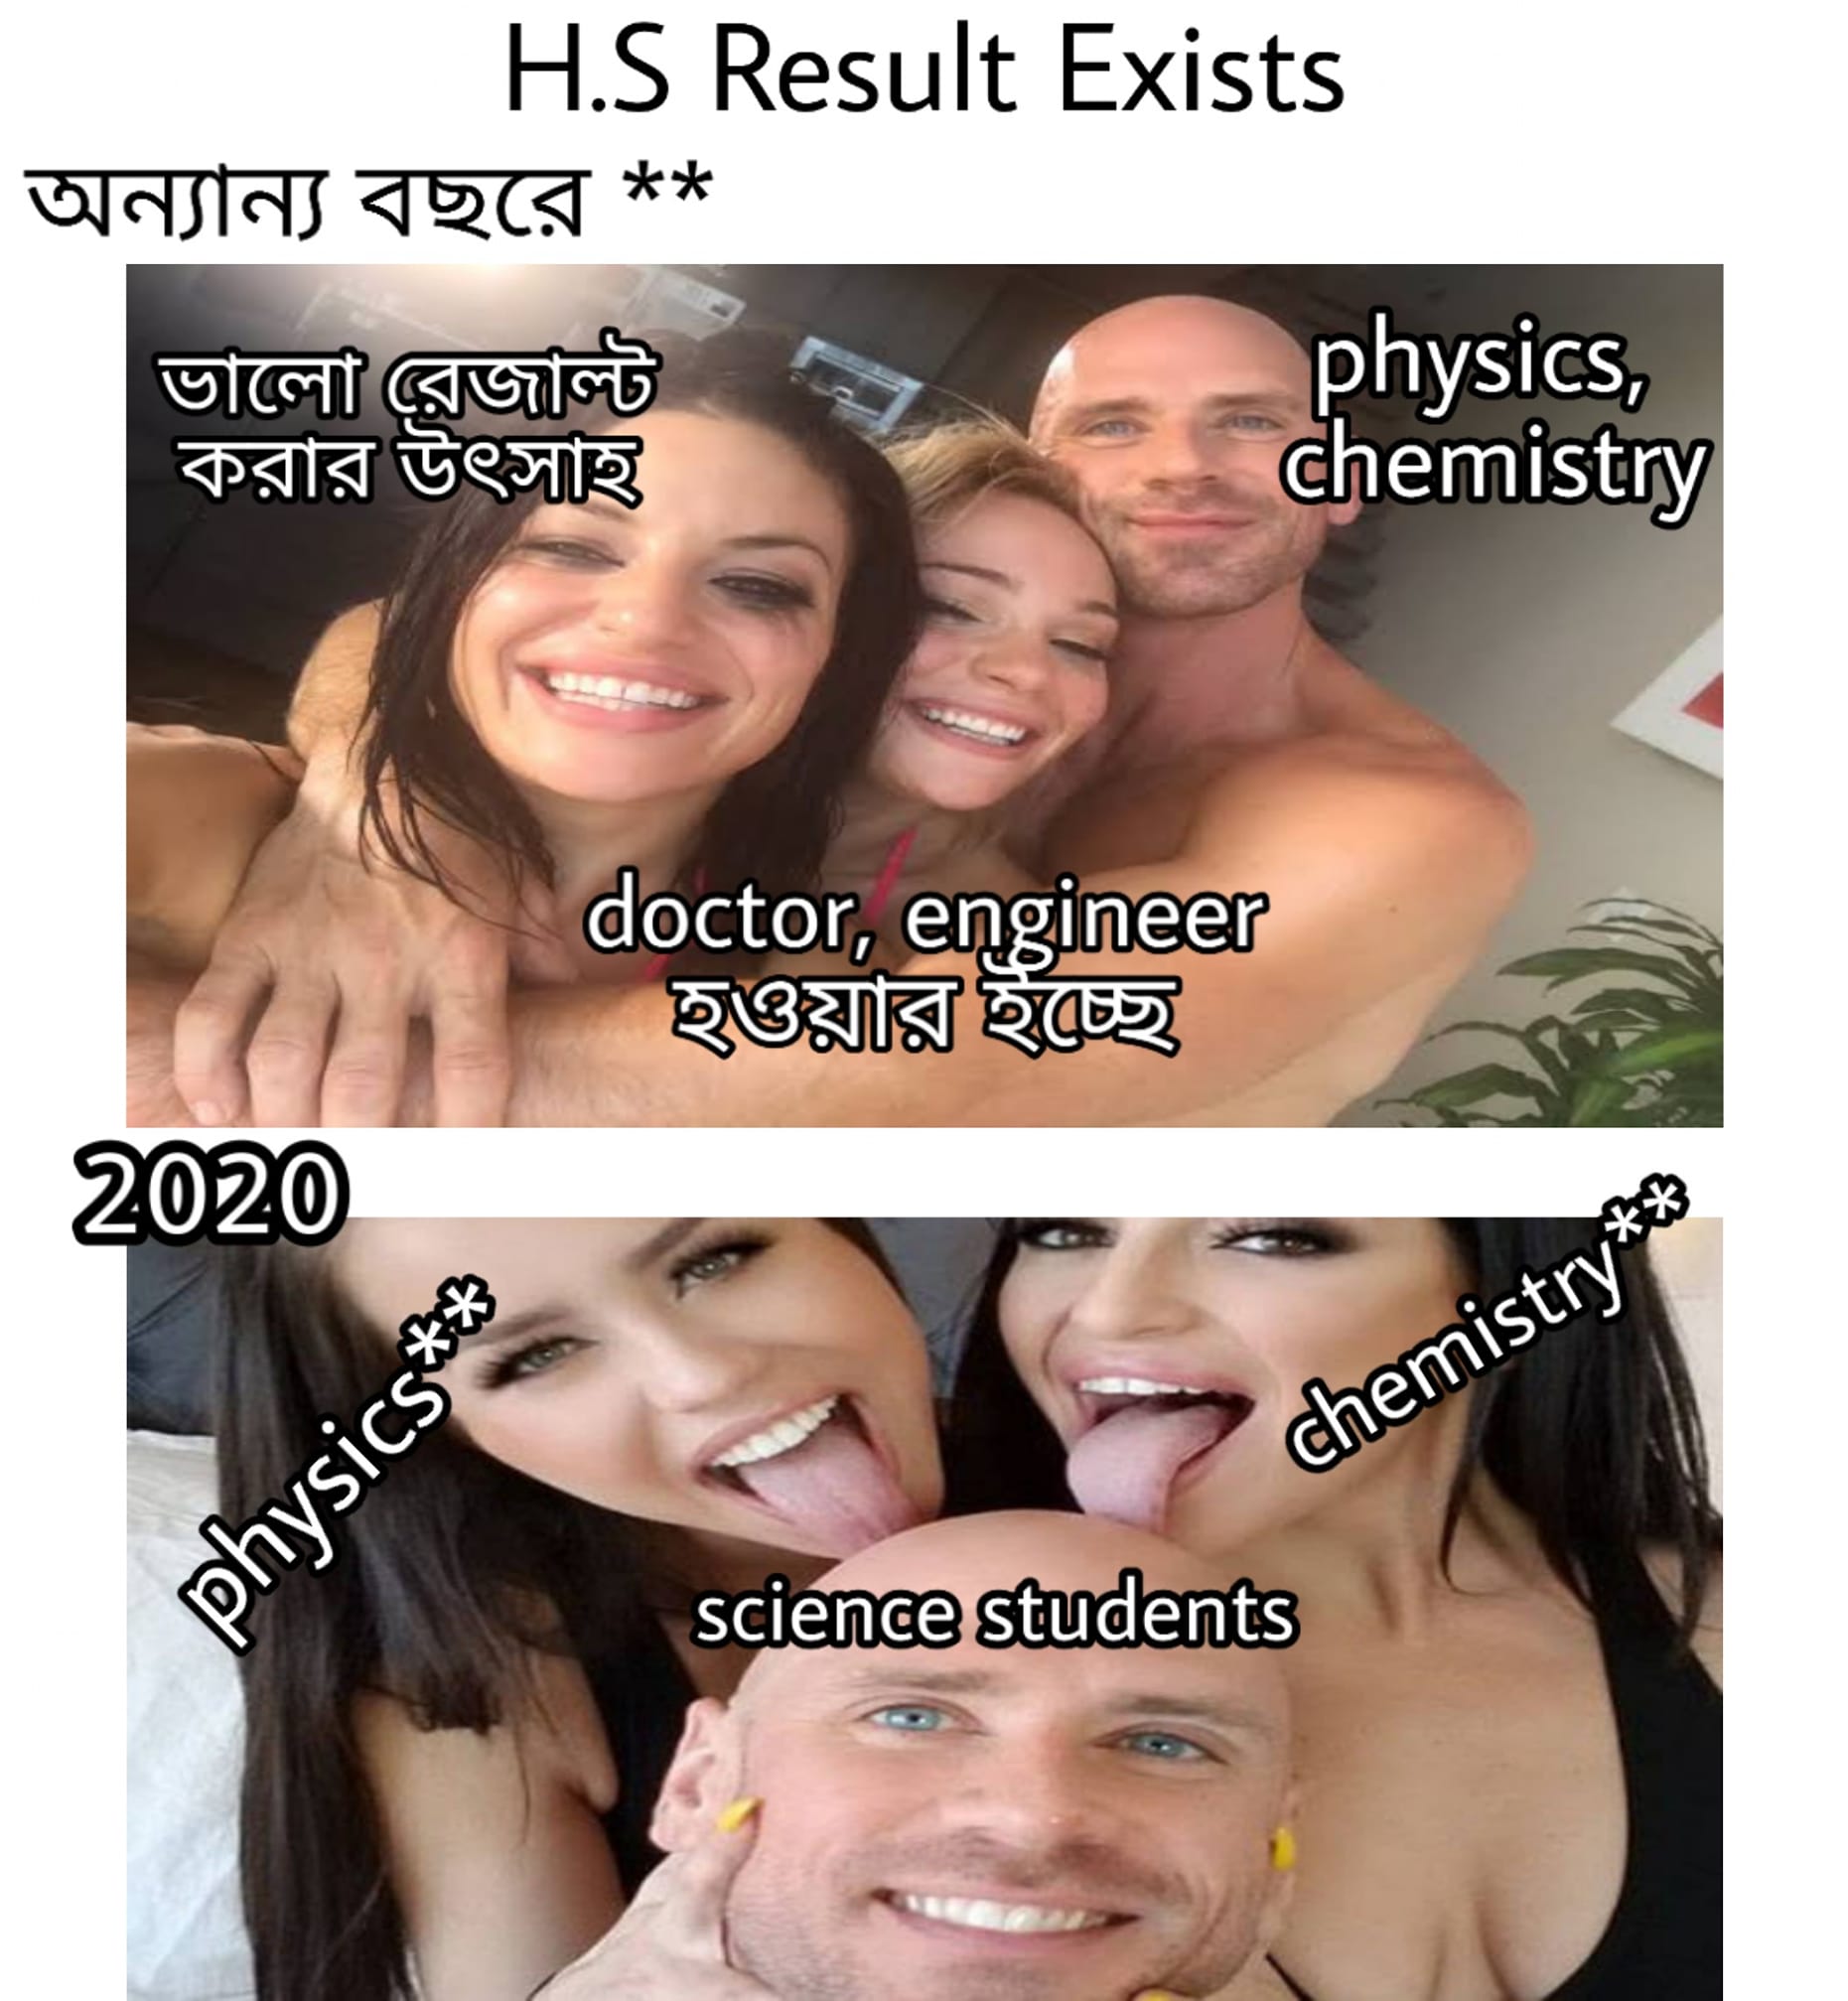
Caption: H.S Result Exists  ভালো রেজাল্ট করার উৎসাহ     physics , chemistry    doctor , engineer হওয়ার ইচ্ছে       2020    physics **   science students     chemistry **
Label: hate